Question: I have increased and decreased the learning rate and doesn't seem to converge or takes forever.
if I set the learning rate to 0.0004 it slowly tries to converge but requires so many iteration I've had to set over 1mil+ iteration and only managed to go from 93 least squared error to 58
I am following Andrews NG forumla
Image of the graph with the gradient line:

my code:
'''
import numpy as np
import pandas as pd
from matplotlib import pyplot as plt
import matplotlib.patches as mpatches
import time
data = pd.read_csv('weight-height.csv')
x = np.array(data['Height'])
y = np.array(data['Weight'])
plt.scatter(x, y, c='blue')
plt.suptitle('Male')
plt.xlabel('Height')
plt.ylabel('Weight')
total = mpatches.Patch(color='blue', label='Total amount of data {}'.format(len(x)))
plt.legend(handles=[total])
theta0 = 0
theta1 = 0
learning_rate = 0.0004
epochs = 10000
# gradient = theta0 + theta1*X
def hypothesis(x):
return theta0 + theta1 * x
def cost_function(x):
return 1 / (2 * len(x)) * sum((hypothesis(x) - y) ** 2)
start = time.time()
for i in range(epochs):
print(f'{i}/ {epochs}')
theta0 = theta0 - learning_rate * 1/len(x) * sum (hypothesis(x) - y)
theta1 = theta1 - learning_rate * 1/len(x) * sum((hypothesis(x) - y) * x)
print('
cost: {}
theta0: {},
theta1: {}'.format(cost_function(x), theta0, theta1))
end = time.time()
plt.plot(x, hypothesis(x), c= 'red')
print('
cost: {}
theta0: {},
theta1: {}'.format(cost_function(x), theta0, theta1))
print('time finished at {} seconds'.format(end - start))
plt.show()
'''
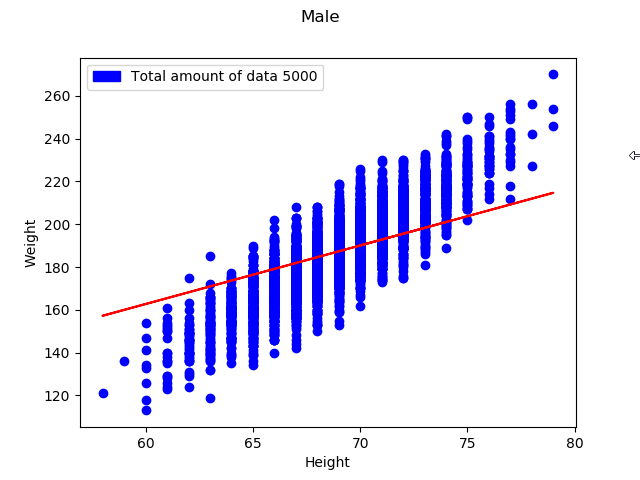
Answer: Your problem might be that you are updating 'theta0' and 'theta1' one by one:
'''
theta0 = theta0 - learning_rate * 1/len(x) * sum (hypothesis(x) - y)
# the update to theta1 is now using the updated version of theta0
theta1 = theta1 - learning_rate * 1/len(x) * sum((hypothesis(x) - y) * x)
'''
it would be better to re-write such that the 'hypothesis' function is called once and explicitly pass it the values of theta0 and theta1 to use, rather than using global values.
'''
# modify to explicitly pass theta0/1
def hypothesis(x, theta0, theta1):
return theta0 + theta1 * x
# explicitly pass y
def cost_function(x, y, theta0, theta1):
return 1 / (2 * len(x)) * sum((hypothesis(x, theta0, theta1) - y) ** 2)
for i in range(epochs):
print(f'{i}/ {epochs}')
# calculate hypothesis once
delta = hypothesis(x, theta0, theta1)
theta0 = theta0 - learning_rate * 1/len(x) * sum (delta - y)
theta1 = theta1 - learning_rate * 1/len(x) * sum((delta - y) * x)
print('
cost: {}
theta0: {},
theta1: {}'.format(cost_function(x, y, theta0, theta1))
'''